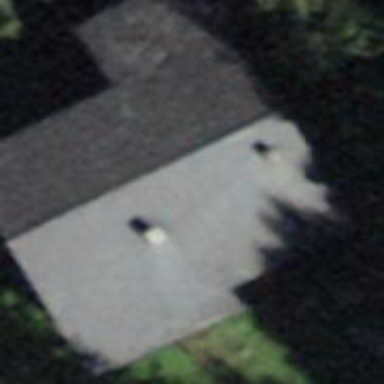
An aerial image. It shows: Building with tiled roof.